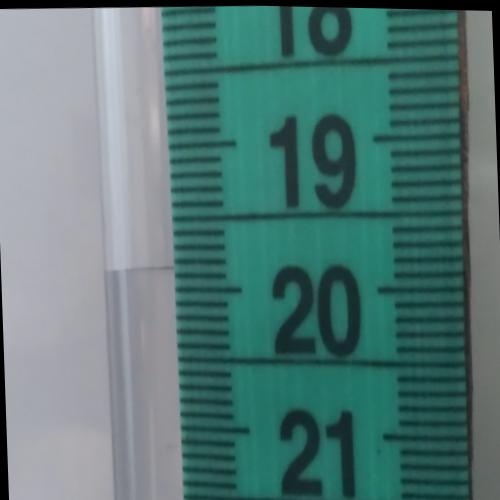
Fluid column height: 19.9 cm